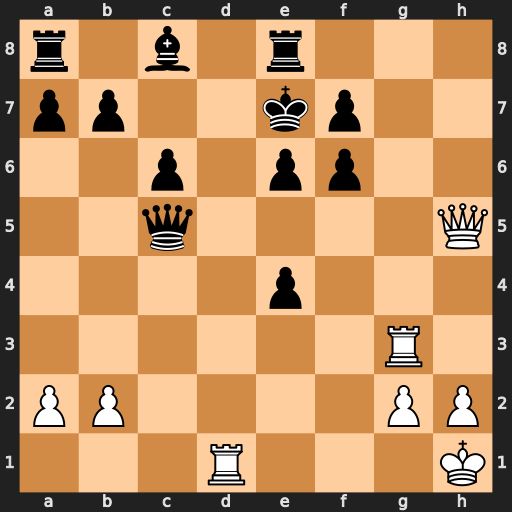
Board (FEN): r1b1r3/pp2kp2/2p1pp2/2q4Q/4p3/6R1/PP4PP/3R3K
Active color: w
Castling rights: -
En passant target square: -
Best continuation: Qxc5#